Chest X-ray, AP view. Patient: 39 years old, sex F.
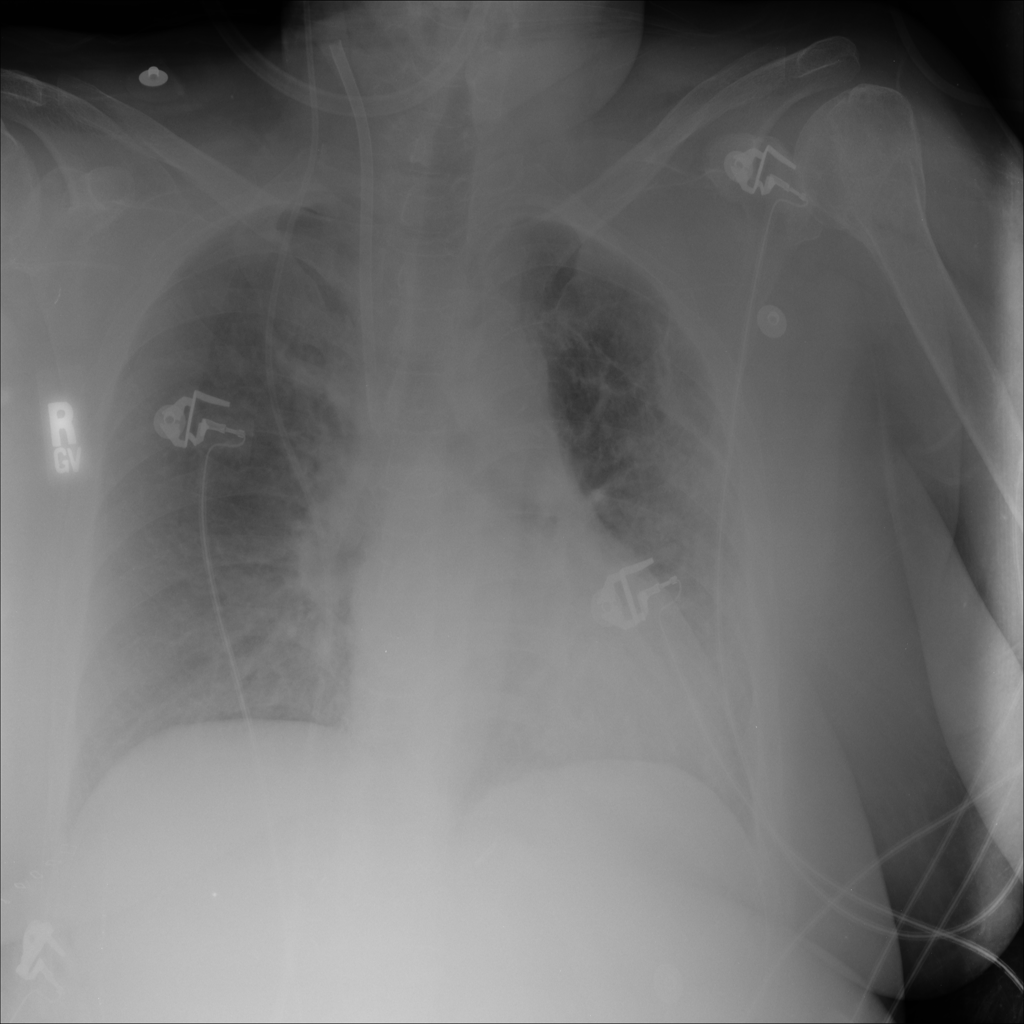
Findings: No Finding